Question: I've generated a bootstrap 3 nav bar, and it works perfectly apart from one use case that I cant quite figure out.
When I open a drop down menu the nav bar element goes to a black color, even though I haven't defined this behavior.
When I inspect the element, I can see that the following CSS seems to be followed (I changed the colours for proof this is the offending item), although I thought this was over written in my CSS style:
'''
.navbar-nav>.open>a {
background-image: -webkit-linear-gradient(top,#080808 0,#0f0f0f 100%);
background-image: -o-linear-gradient(top,#080808 0,#0f0f0f 100%);
background-image: -webkit-gradient(linear,left top,left bottom,from(#080808),to(#0f0f0f));
background-image: linear-gradient(to bottom,#FFFFFF 0,#FFFFFF 100%);
filter: progid:DXImageTransform.Microsoft.gradient(startColorstr='#ff080808', endColorstr='#ff0f0f0f', GradientType=0);
background-repeat: repeat-x;
-webkit-box-shadow: inset 0 3px 9px rgba(0,0,0,.25);
box-shadow: inset 0 3px 9px rgba(0,0,0,.25);
}
'''
How do I remove this style so that my background colour of the navbar element stays in the colour that I want it to be?
My HTML:
'''
<nav class="navbar navbar-inverse navbar-static-top" role="navigation">
<div class="container">
<div class="navbar-header">
<button type="button" class="navbar-toggle" data-toggle="collapse" data-target="#bs-example-navbar-collapse-1">
<span class="sr-only">Toggle navigation</span>
<span class="icon-bar"></span>
<span class="icon-bar"></span>
<span class="icon-bar"></span>
</button>
<a class="navbar-brand" href="#">My brand here</a>
</div>
<div class="collapse navbar-collapse" id="bs-example-navbar-collapse-1">
<ul class="nav navbar-nav">
<li>
<a href="index.html">Home</a>
</li>
<li>
<a href="#">Item One</a>
</li>
<li class="dropdown">
<a href="#" data-toggle="dropdown" class="dropdown-toggle">Item Two <b class="caret"></b></a>
<ul class="dropdown-menu">
<li><a href="#">Drop down item </a></li>
<li><a href="#">Drop down item </a></li>
<li><a href="#">Drop down item </a></li>
<li><a href="#">Drop down item </a></li>
</ul>
</li>
<li class="dropdown">
<a href="#" data-toggle="dropdown" class="dropdown-toggle">Item three <b class="caret"></b></a>
<ul class="dropdown-menu">
<li><a href="#">Drop down item </a></li>
<li><a href="#">Drop down item </a></li>
<li><a href="#">Drop down item </a></li>
</ul>
</li>
<li>
<a href="#">Item four </a>
</li>
<li>
<a href="#">Item five</a>
</li>
</ul>
</div>
<!-- /.navbar-collapse -->
</div>
<!-- /.container -->
</nav>
'''
My CSS styles for the nav bar
'''
.navbar-inverse { background-color: #F61E99}
.navbar-inverse .navbar-nav>.active>a:hover,.navbar-inverse .navbar- nav>li>a:hover, .navbar-inverse .navbar-nav>li>a:focus { background-color: #FFFFFF}
.navbar-inverse .navbar-nav>.active>a,.navbar-inverse .navbar-nav>.open>a,.navbar-inverse .navbar-nav>.open>a, .navbar-inverse .navbar-nav>.open>a:hover,.navbar-inverse .navbar-nav>.open>a, .navbar-inverse .navbar-nav>.open>a:hover, .navbar-inverse .navbar-nav>.open>a:focus { background-color: #F61E99}
.dropdown-menu { background-color: #FFFFFF}
.dropdown-menu .open {background-color: #F61E99}
.dropdown-menu>li>a:hover, .dropdown-menu>li>a:focus { background-color: #F61E99}
.navbar-inverse { background-image: none; }
.dropdown-menu>li>a:hover, .dropdown-menu>li>a:focus { background-image: none; }
.navbar-inverse { border-color: #F61E99}
.navbar-inverse .navbar-brand { color: #FFFFFF}
.navbar-inverse .navbar-brand:hover { color: #FFFFFF}
.navbar-inverse .navbar-nav>li>a { color: #FFFFFF}
.navbar-inverse .navbar-nav>li>a:hover, .navbar-inverse .navbar-nav>li>a:focus { color: #F61E99}
.navbar-inverse .navbar-nav>.active>a,.navbar-inverse .navbar-nav>.open>a, .navbar-inverse .navbar-nav>.open>a:hover, .navbar-inverse .navbar-nav>.open>a:focus { color: #FFFFFF}
.navbar-inverse .navbar-nav>.active>a:hover, .navbar-inverse .navbar-nav>.active>a:focus { color: #FFFFFF}
.dropdown-menu>li>a { color: #333333}
.dropdown-menu>li>a:hover, .dropdown-menu>li>a:focus { color: #FFFFFF}
.navbar-inverse .navbar-nav>.dropdown>a .caret { border-top-color: #999999}
.navbar-inverse .navbar-nav>.dropdown>a:hover .caret { border-top-color: #FFFFFF}
.navbar-inverse .navbar-nav>.dropdown>a .caret { border-bottom-color: #999999}
.navbar-inverse .navbar-nav>.dropdown>a:hover .caret { border-bottom-color: #FFFFFF}
'''
My screenshot of the behavior when I open the navbar drop down:

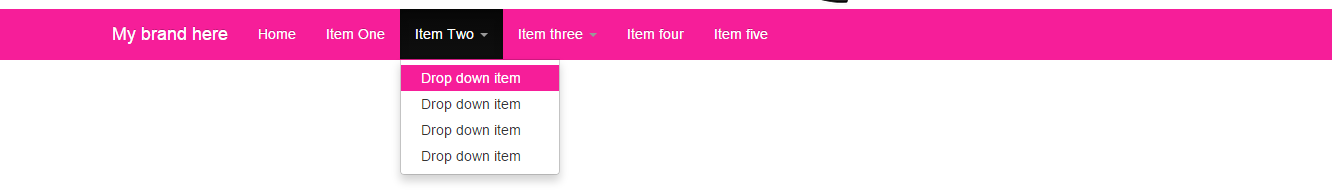
Answer: Overwrite the 'background-image' property for the 'nav-bar'. Update your CSS code like below.
'''
.navbar-inverse .navbar-nav>.active>a,.navbar-inverse .navbar-nav>.open>a,.navbar-inverse .navbar-nav>.open>a, .navbar-inverse .navbar-nav>.open>a:hover,.navbar-inverse .navbar-nav>.open>a, .navbar-inverse .navbar-nav>.open>a:hover, .navbar-inverse .navbar-nav>.open>a:focus {background-image:none !important; background-color: #F61E99 !important;}
'''